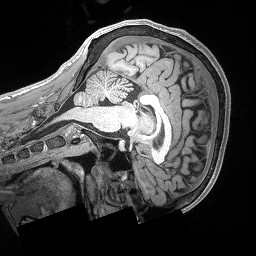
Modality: T1w
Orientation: sagittal
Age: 25
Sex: male
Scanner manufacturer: siemens
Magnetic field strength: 3 T
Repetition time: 2.17 s
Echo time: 0.00169 s